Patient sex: F
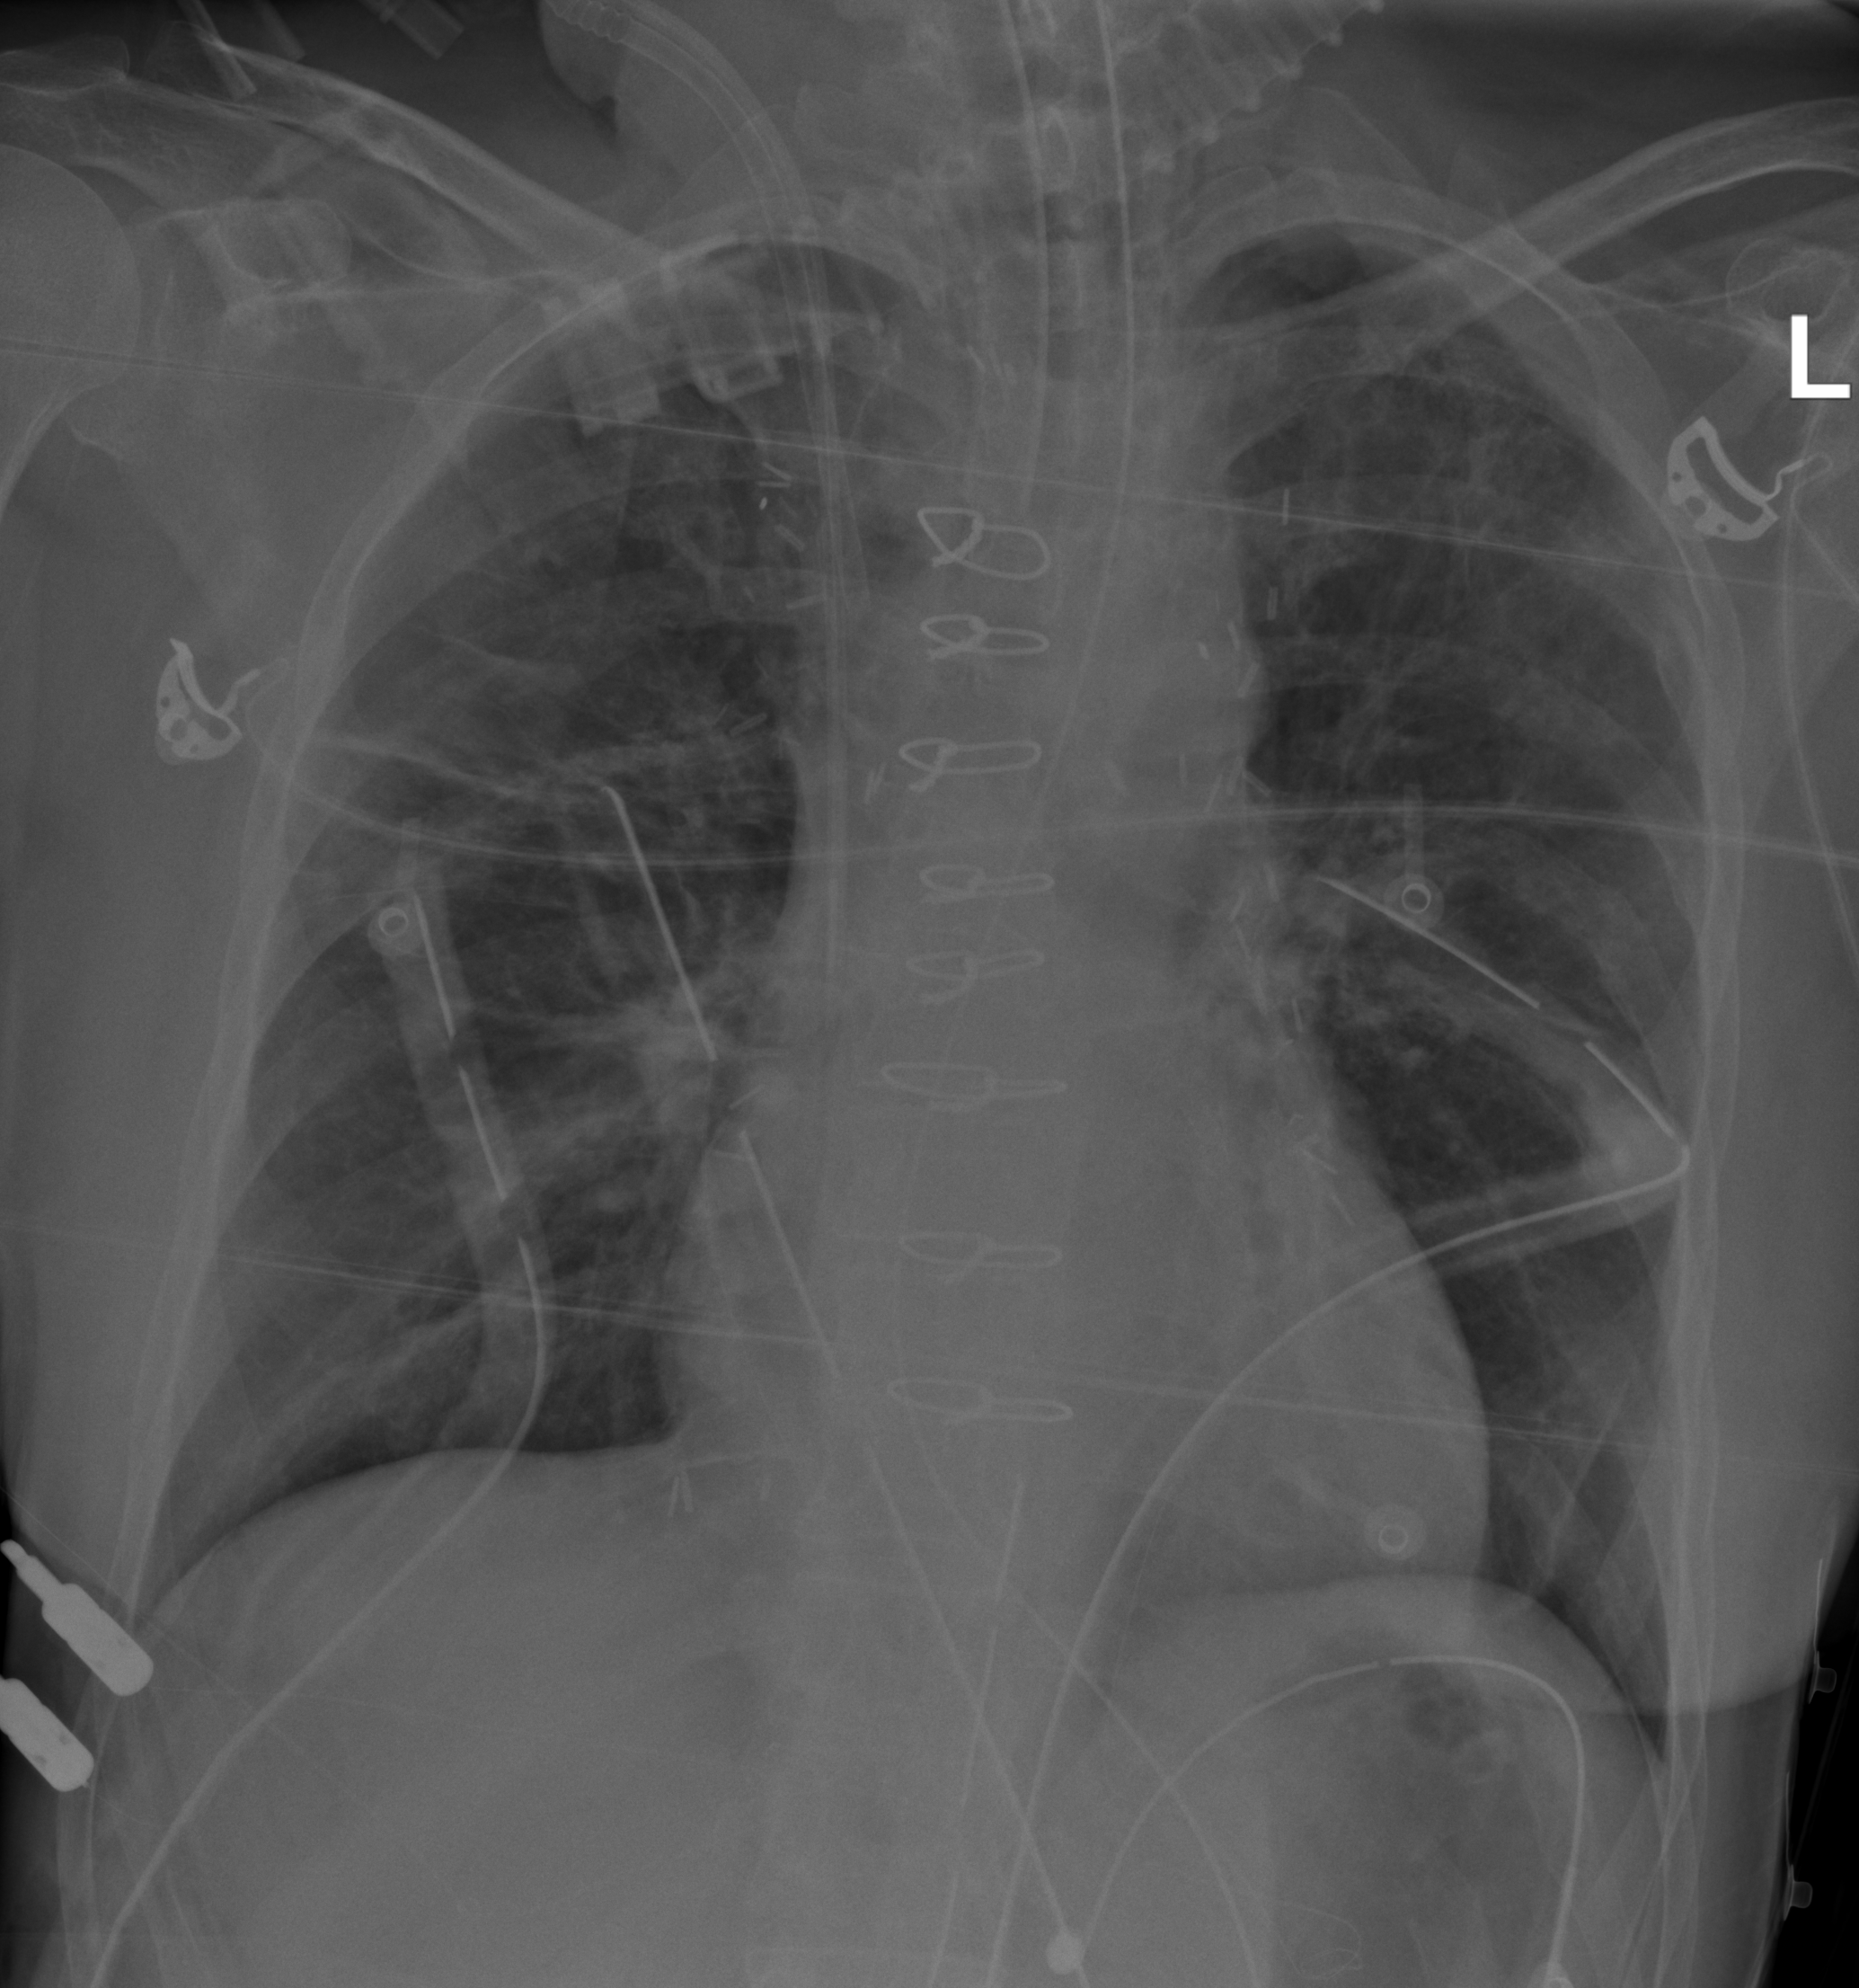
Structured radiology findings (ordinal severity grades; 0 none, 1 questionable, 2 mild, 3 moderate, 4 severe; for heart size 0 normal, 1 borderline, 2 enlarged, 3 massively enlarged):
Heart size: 2
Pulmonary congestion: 2
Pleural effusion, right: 0
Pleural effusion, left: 0
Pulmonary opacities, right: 1
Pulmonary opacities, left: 1
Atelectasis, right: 2
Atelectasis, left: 0